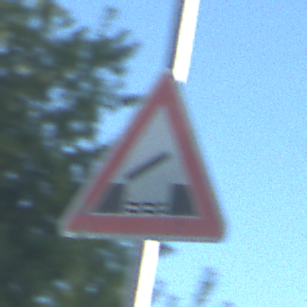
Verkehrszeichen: BeweglicheBruecke
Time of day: MorningAfternoon
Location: Outdoor (Nature)
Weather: Clear
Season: NotSpecified
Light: Natural